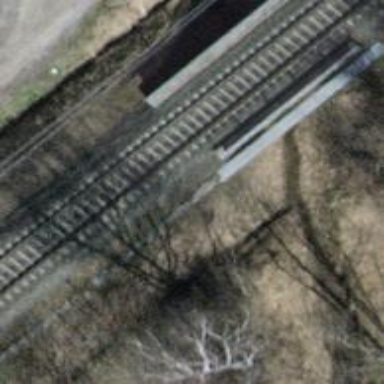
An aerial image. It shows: Railway bridge with one electrified track and contact line. The track type is main.